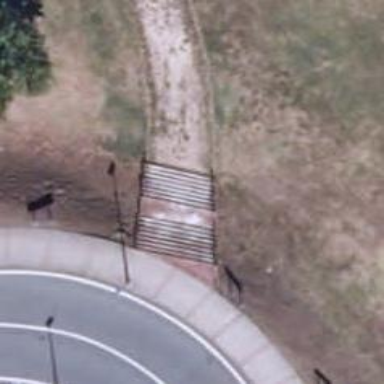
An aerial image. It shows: Road with steps.